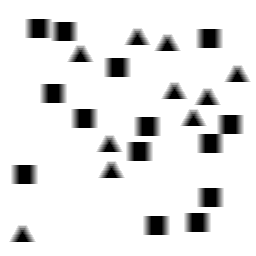
Squares: 14
Triangles: 10
Stars: 0
Total shapes: 24